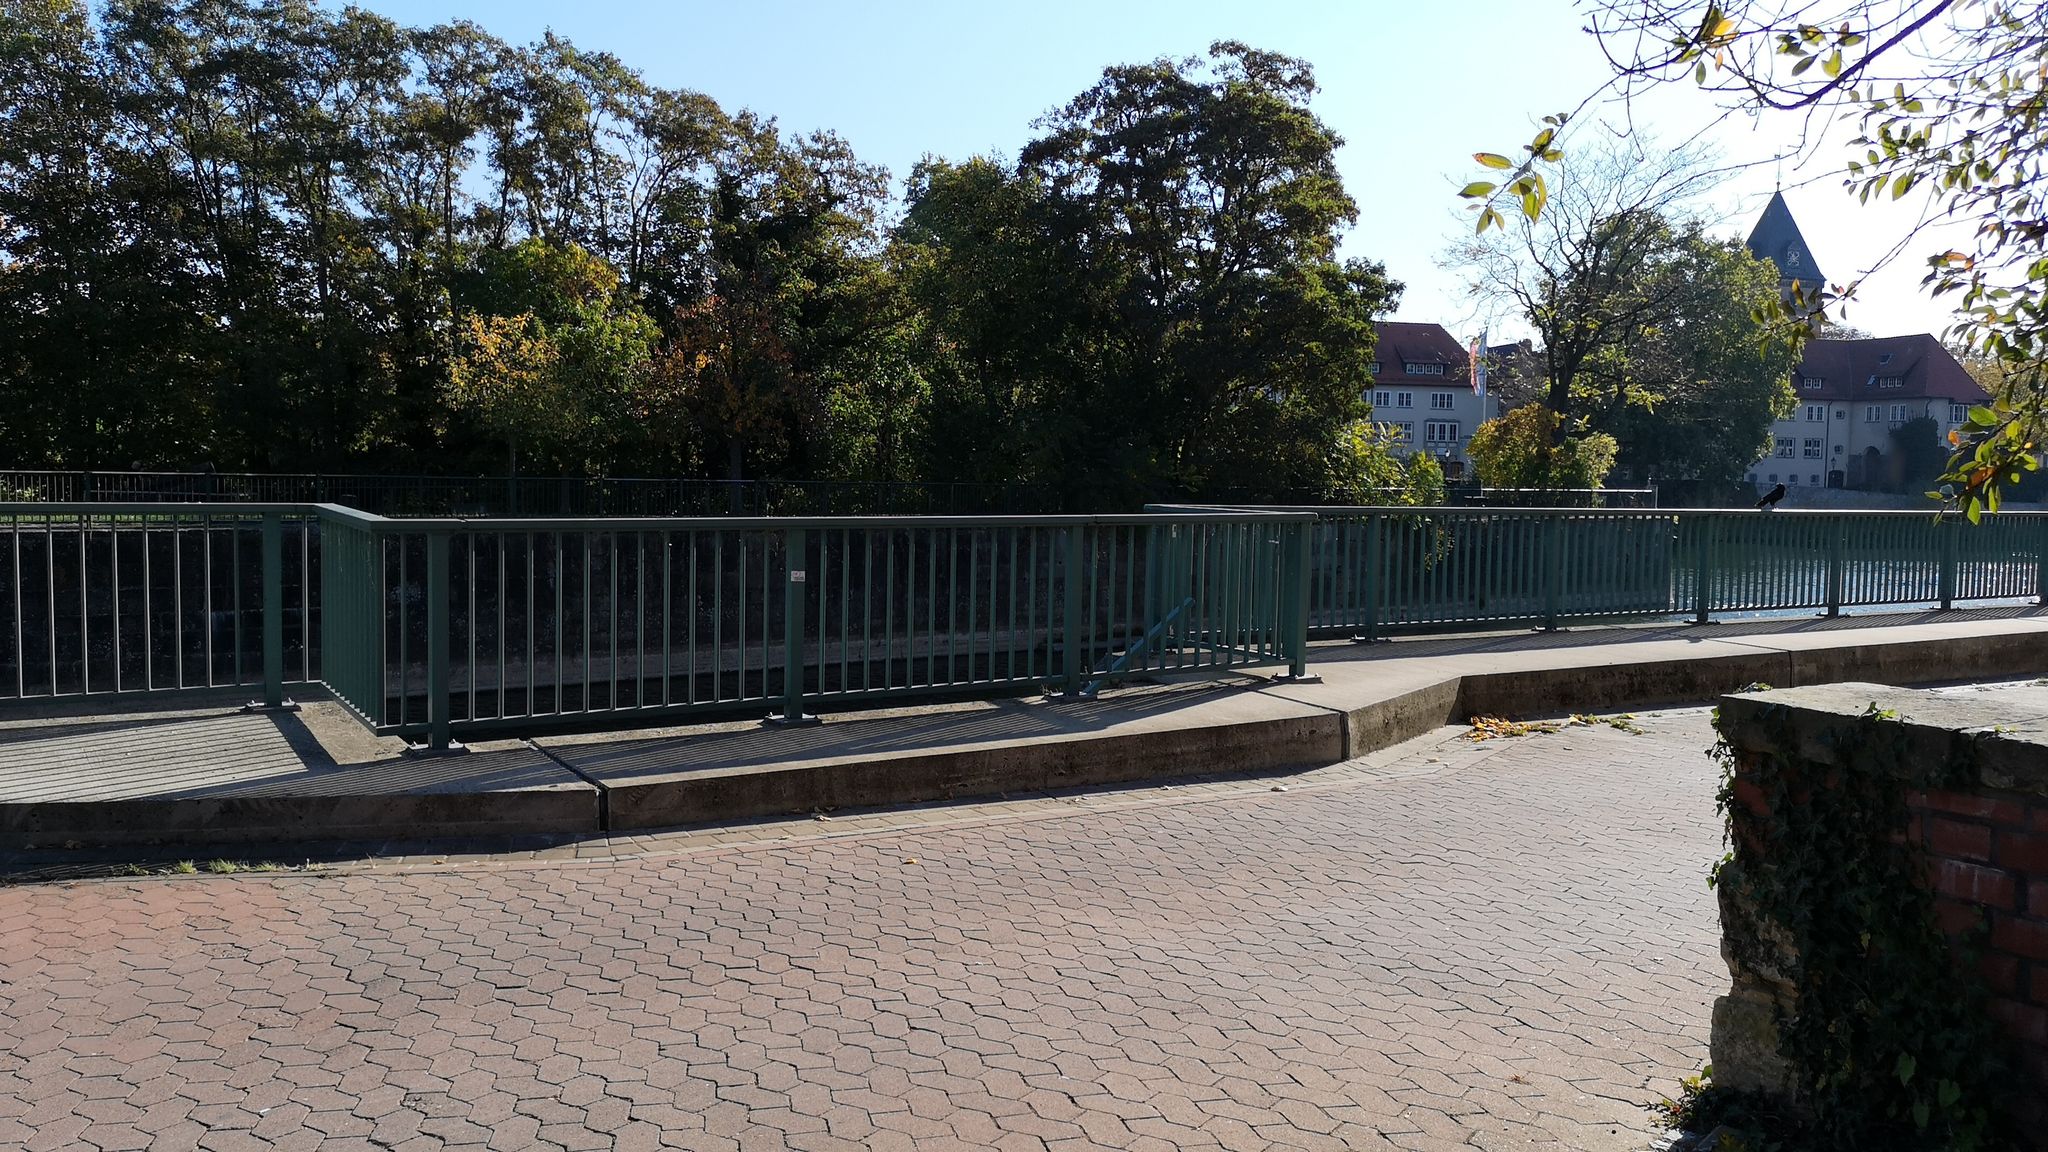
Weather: clear
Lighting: day
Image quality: good
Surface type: walking surface
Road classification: footway, steps, service
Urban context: dense urban cluster
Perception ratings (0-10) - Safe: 2.35, Lively: 1.72, Beautiful: 4.51, Boring: 3.72, Depressing: 3.55, Wealthy: 1.64